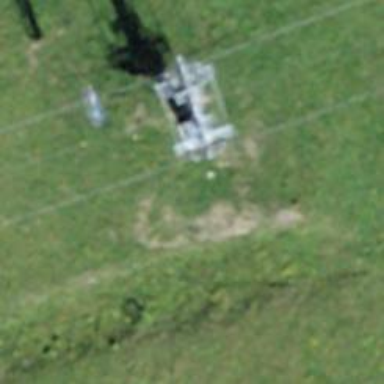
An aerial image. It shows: Pylon used for aerialway.